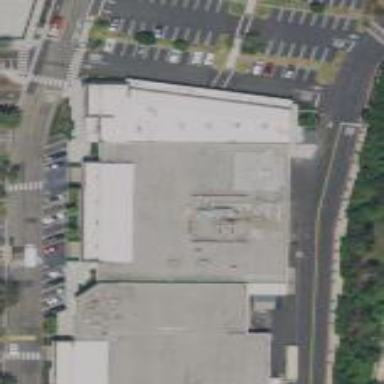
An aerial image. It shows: Retail building with flat roof.